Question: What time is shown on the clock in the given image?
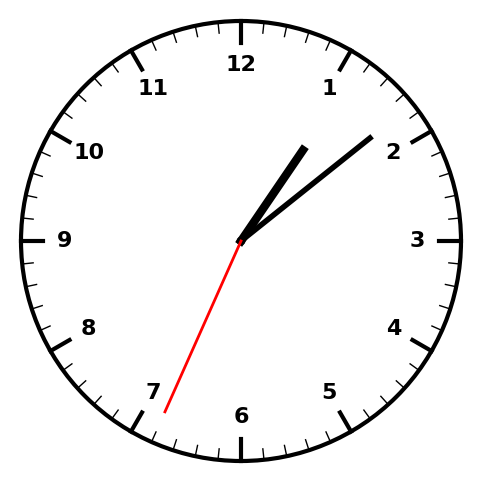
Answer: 01:08:34